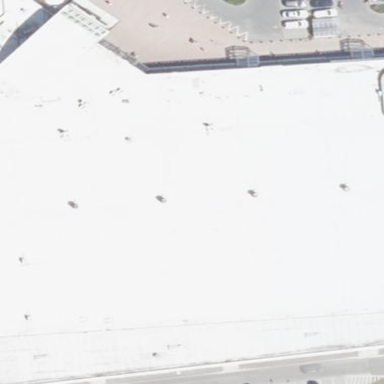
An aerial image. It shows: Retail building in mall.